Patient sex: F
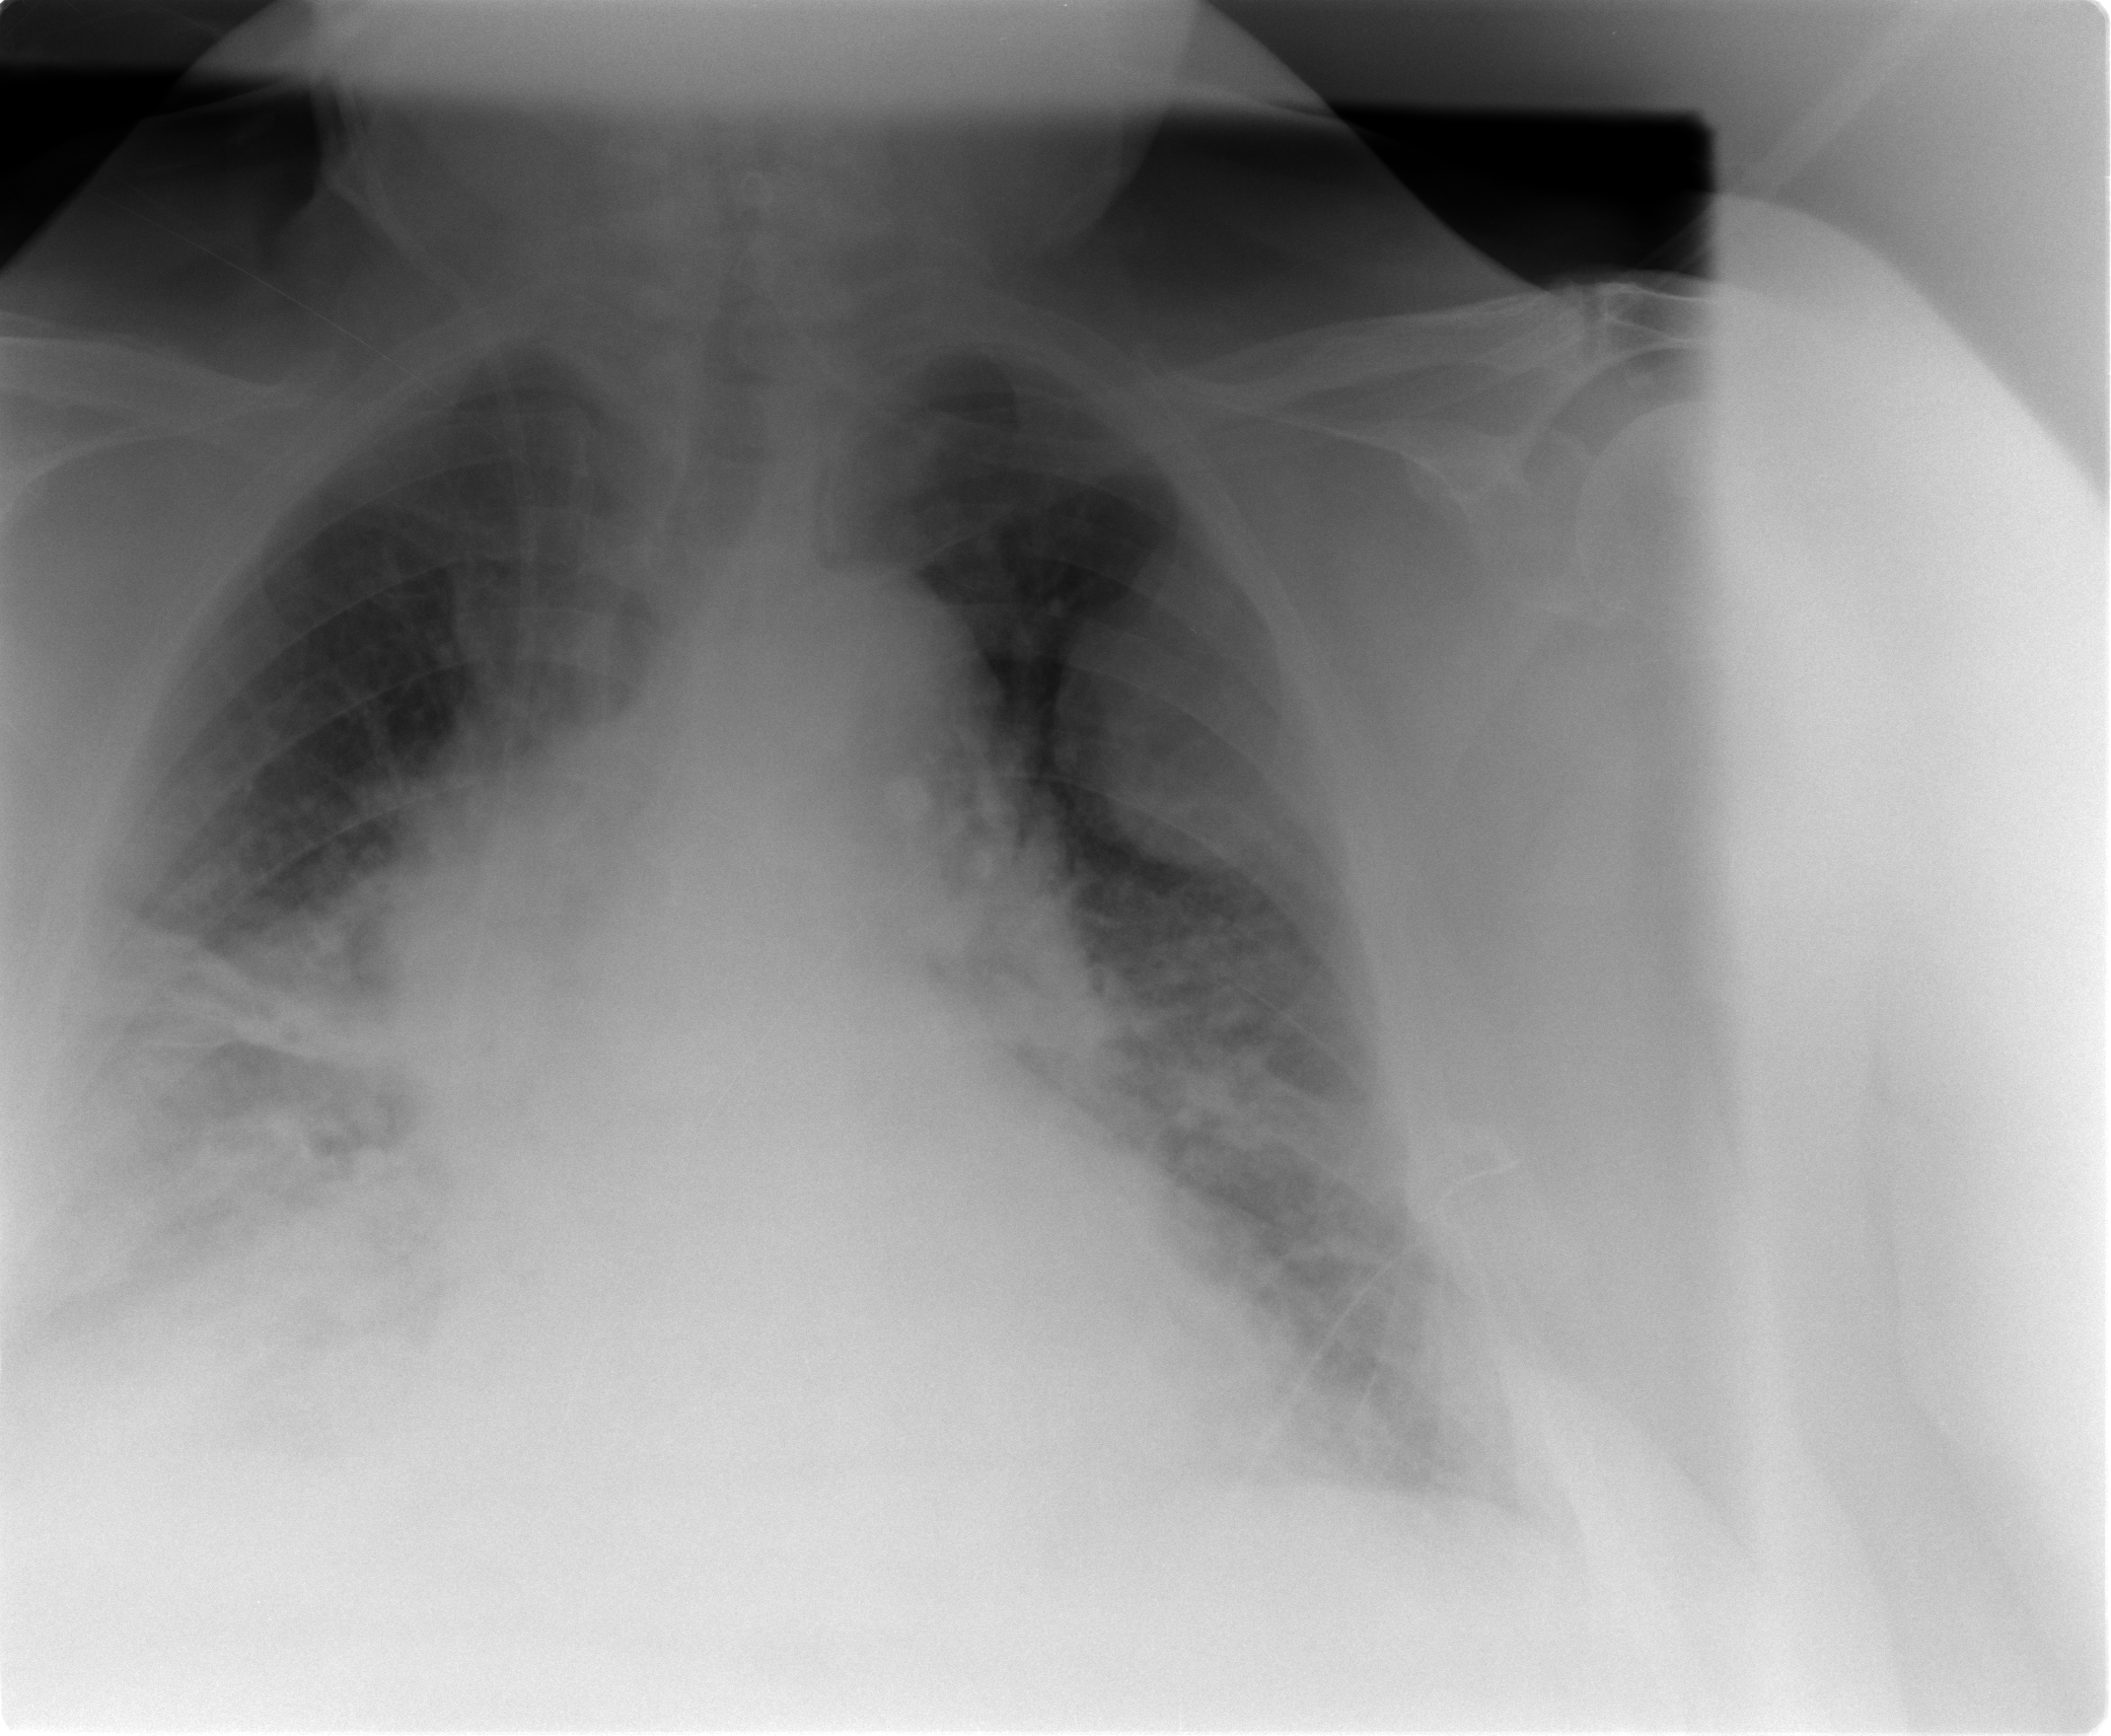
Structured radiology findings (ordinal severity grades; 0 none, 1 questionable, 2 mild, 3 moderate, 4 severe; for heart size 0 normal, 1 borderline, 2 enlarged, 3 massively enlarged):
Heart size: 2
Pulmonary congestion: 3
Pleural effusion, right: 3
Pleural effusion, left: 2
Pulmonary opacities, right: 3
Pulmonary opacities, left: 2
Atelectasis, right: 3
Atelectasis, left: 2